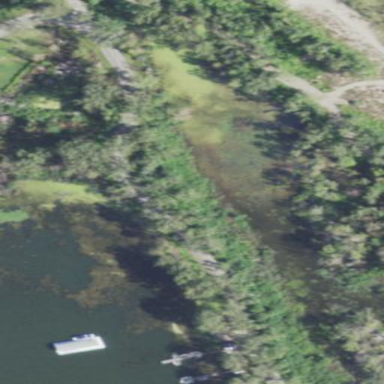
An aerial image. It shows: Serene pond surrounded by nature.